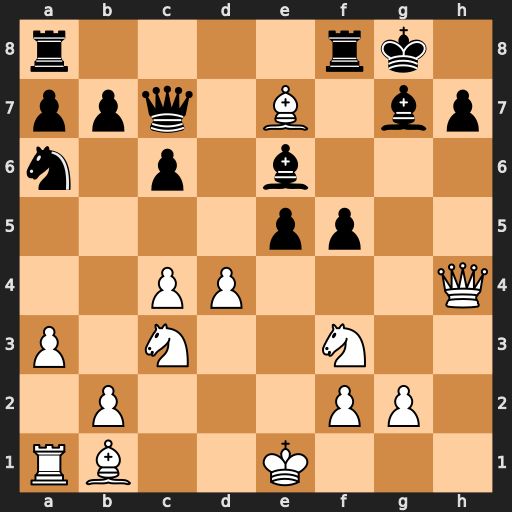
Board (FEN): r4rk1/ppq1B1bp/n1p1b3/4pp2/2PP3Q/P1N2N2/1P3PP1/RB2K3
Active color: w
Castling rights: Q
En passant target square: -
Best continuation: Ng5 h6 Nxe6